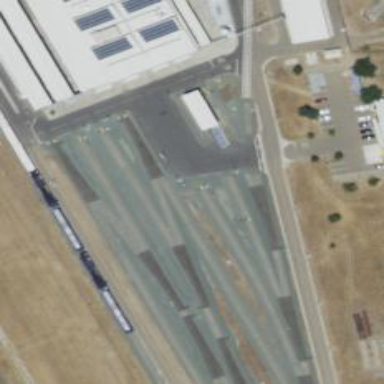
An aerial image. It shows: Railway yard.